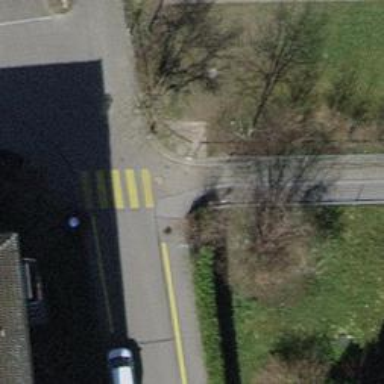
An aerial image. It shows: Cycle barrier.